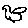
Label: bird